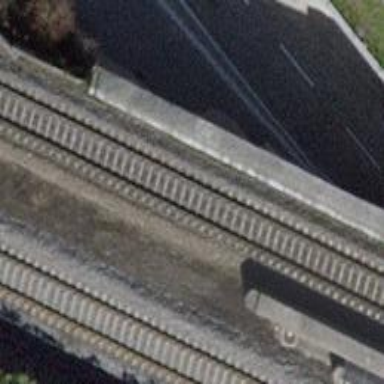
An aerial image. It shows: Bridge with single railway track electrified by contact line.